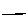
Label: line